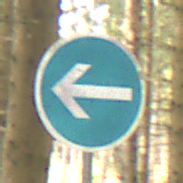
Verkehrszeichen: VorgeschriebeneFahrtrichtungHierLinks
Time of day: MorningAfternoon
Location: Outdoor (Nature)
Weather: Overcast
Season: Winter
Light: Natural